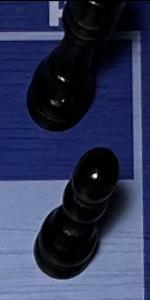
Label: Pawn_Black